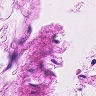
Metastatic tissue present: no